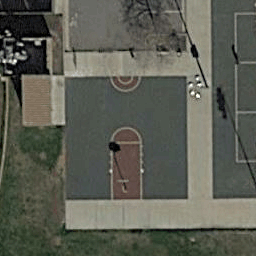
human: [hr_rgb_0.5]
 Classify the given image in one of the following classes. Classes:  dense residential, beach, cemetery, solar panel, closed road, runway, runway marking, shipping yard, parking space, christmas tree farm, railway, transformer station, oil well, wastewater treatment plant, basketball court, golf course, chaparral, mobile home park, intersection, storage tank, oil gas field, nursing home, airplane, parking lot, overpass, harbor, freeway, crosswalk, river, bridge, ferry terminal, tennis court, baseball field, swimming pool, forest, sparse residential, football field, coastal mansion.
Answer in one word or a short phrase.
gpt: basketball court